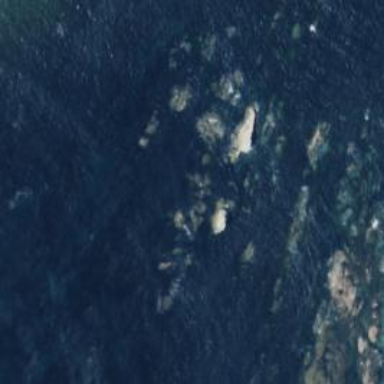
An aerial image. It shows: Beautiful reef in its natural state.